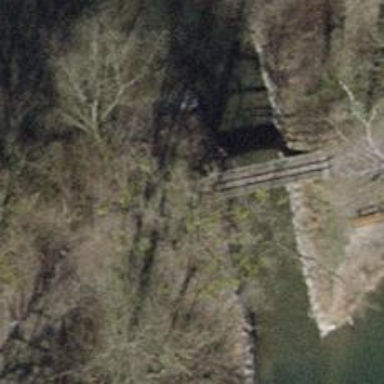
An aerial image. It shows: Footway bridge.